Interaction volume radius: 10 \u00c5
Interaction volume height: 10 \u00c5
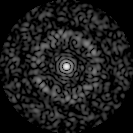
Disorder parameter: 0.8193